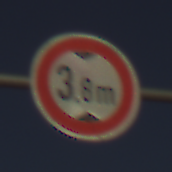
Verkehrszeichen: TatsaechlicheHoehe
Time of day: MorningAfternoon
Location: Outdoor (Nature)
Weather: Clear
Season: NotSpecified
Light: Natural